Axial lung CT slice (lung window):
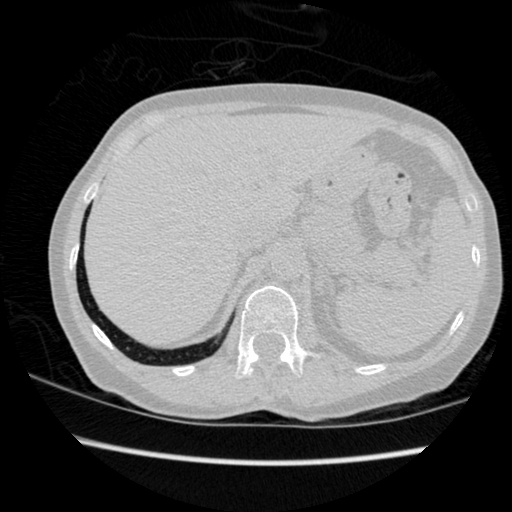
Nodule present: no